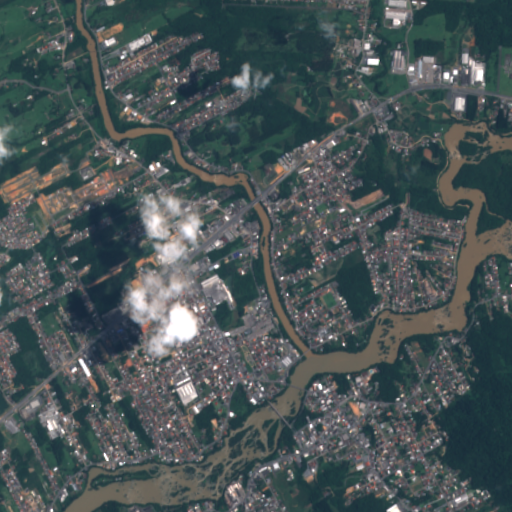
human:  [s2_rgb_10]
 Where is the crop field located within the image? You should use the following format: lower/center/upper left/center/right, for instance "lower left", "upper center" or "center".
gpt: The crop field is located in the upper right of the image.
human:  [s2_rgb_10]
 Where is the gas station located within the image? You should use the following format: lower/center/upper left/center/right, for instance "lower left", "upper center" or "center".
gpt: The gas station is located in the lower center of the image.
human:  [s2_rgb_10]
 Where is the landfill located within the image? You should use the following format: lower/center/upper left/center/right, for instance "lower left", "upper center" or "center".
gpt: There is no landfill in the image.